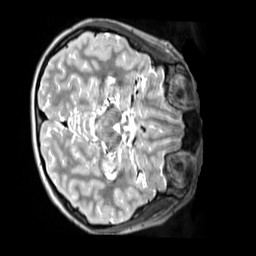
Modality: T2w
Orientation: axial
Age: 12
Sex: male
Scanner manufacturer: siemens
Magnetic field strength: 3 T
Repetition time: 3.2 s
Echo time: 0.408 s